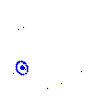
Particle: pion